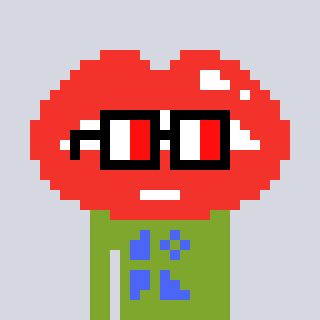
a pixel art character with square glasses with black frames and red eyes, a lips-shaped head and a slimegreen-colored body on a cool background